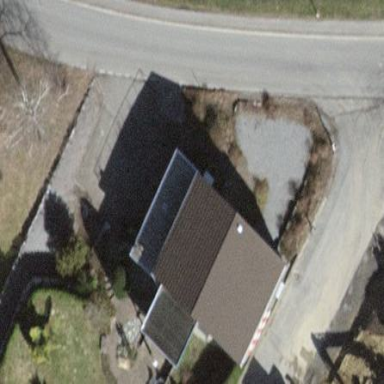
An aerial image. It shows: Simple and straightforward house.